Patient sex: F
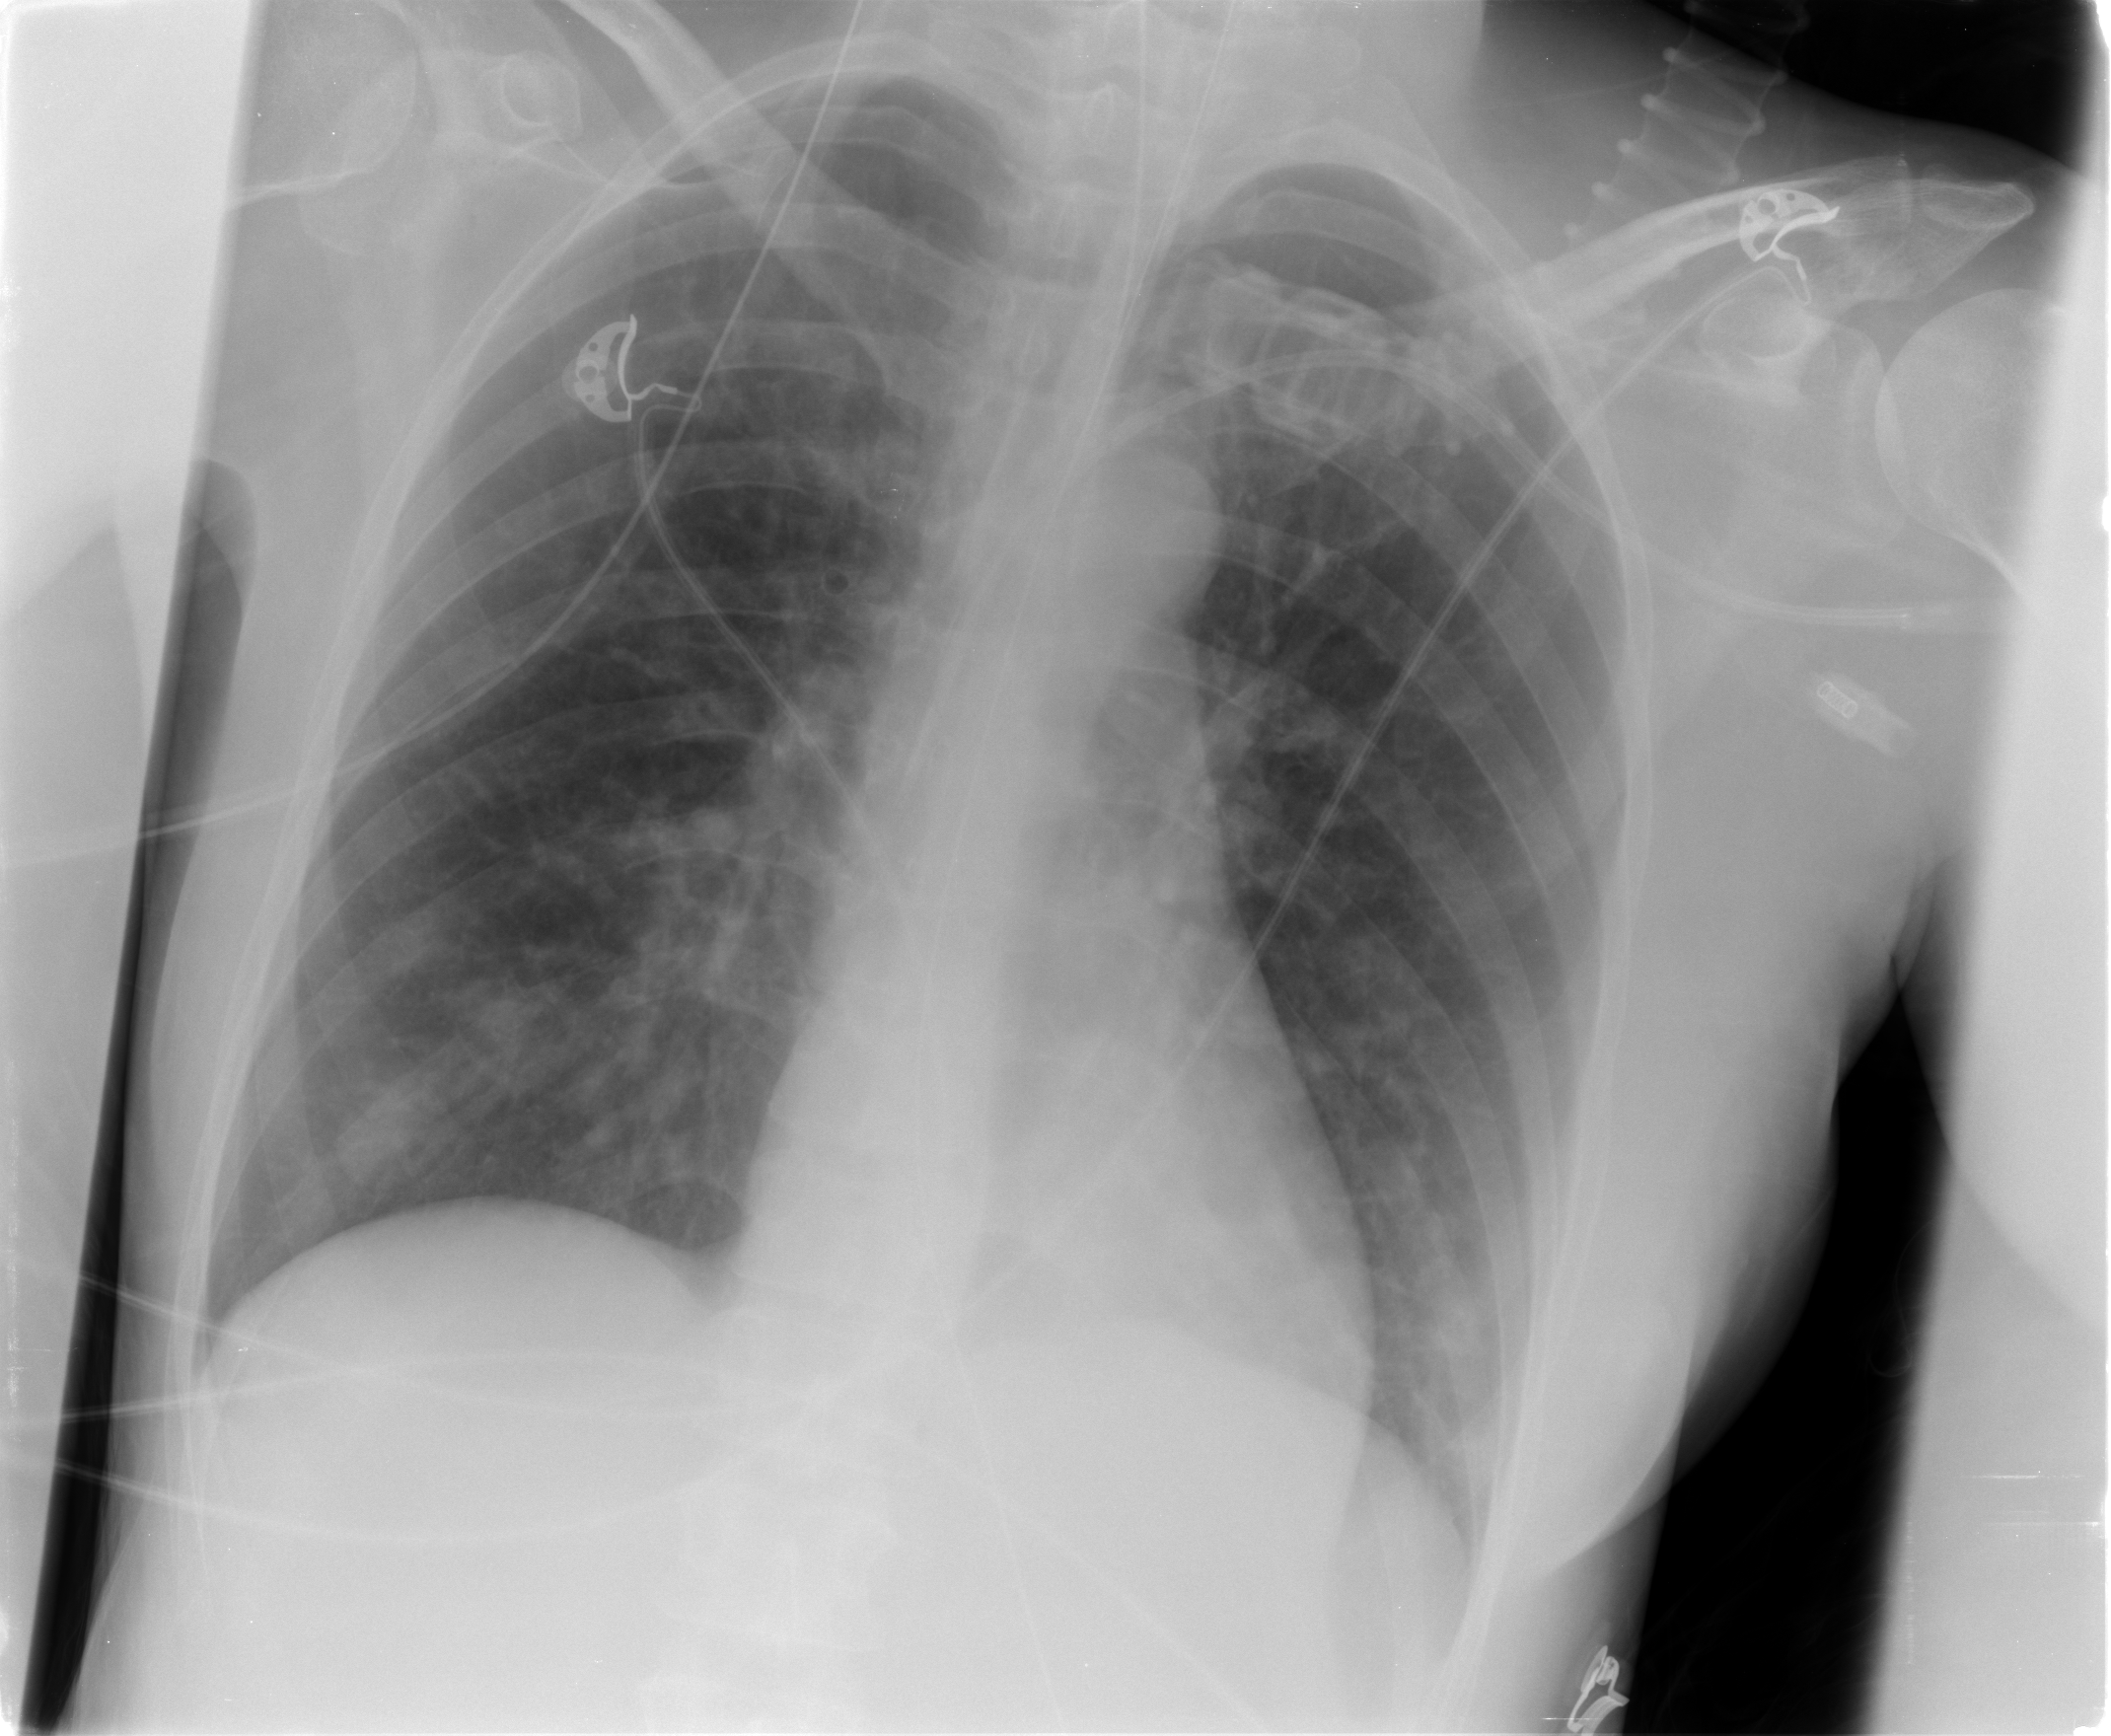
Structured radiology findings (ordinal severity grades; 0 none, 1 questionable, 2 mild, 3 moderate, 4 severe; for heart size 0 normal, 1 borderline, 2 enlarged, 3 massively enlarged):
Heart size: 0
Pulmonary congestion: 3
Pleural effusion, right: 0
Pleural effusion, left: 0
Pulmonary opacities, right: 0
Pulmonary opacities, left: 0
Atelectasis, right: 0
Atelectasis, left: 0